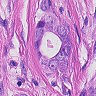
Metastatic tissue present: yes